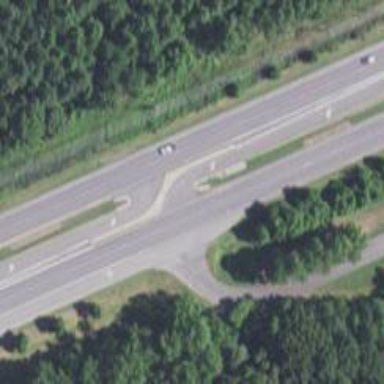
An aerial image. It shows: Trunk link highway with asphalt surface.